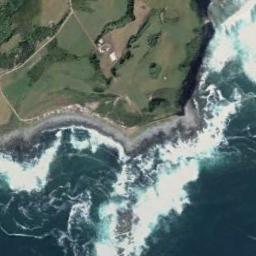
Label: beach